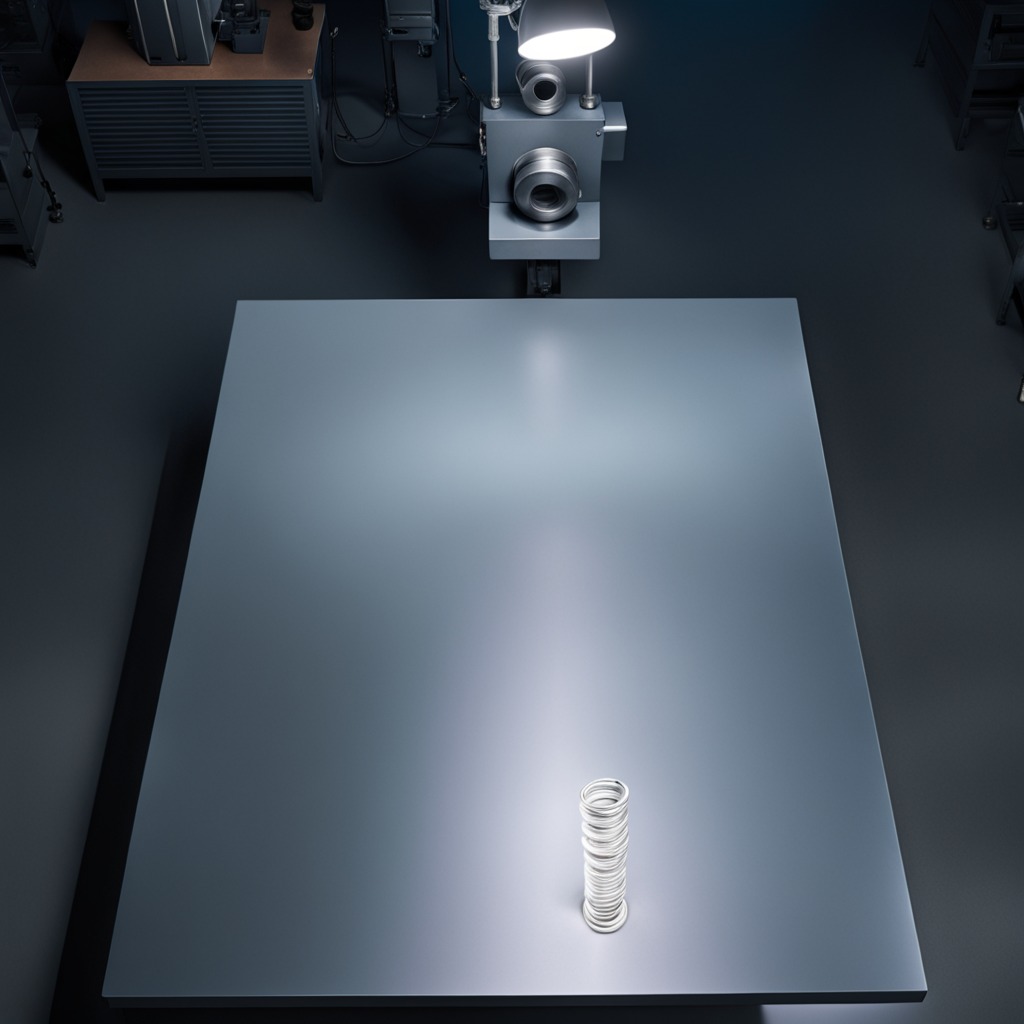
A coiled metal spring is lying on the tabletop.